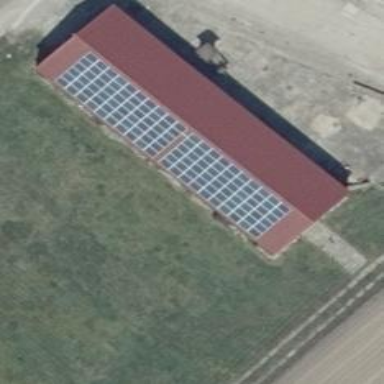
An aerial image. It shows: Small solar photovoltaic panel used as generator to produce electricity.